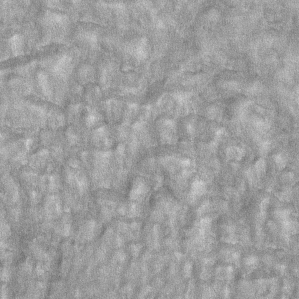
Label: frost